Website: crate-barrel
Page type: gifting
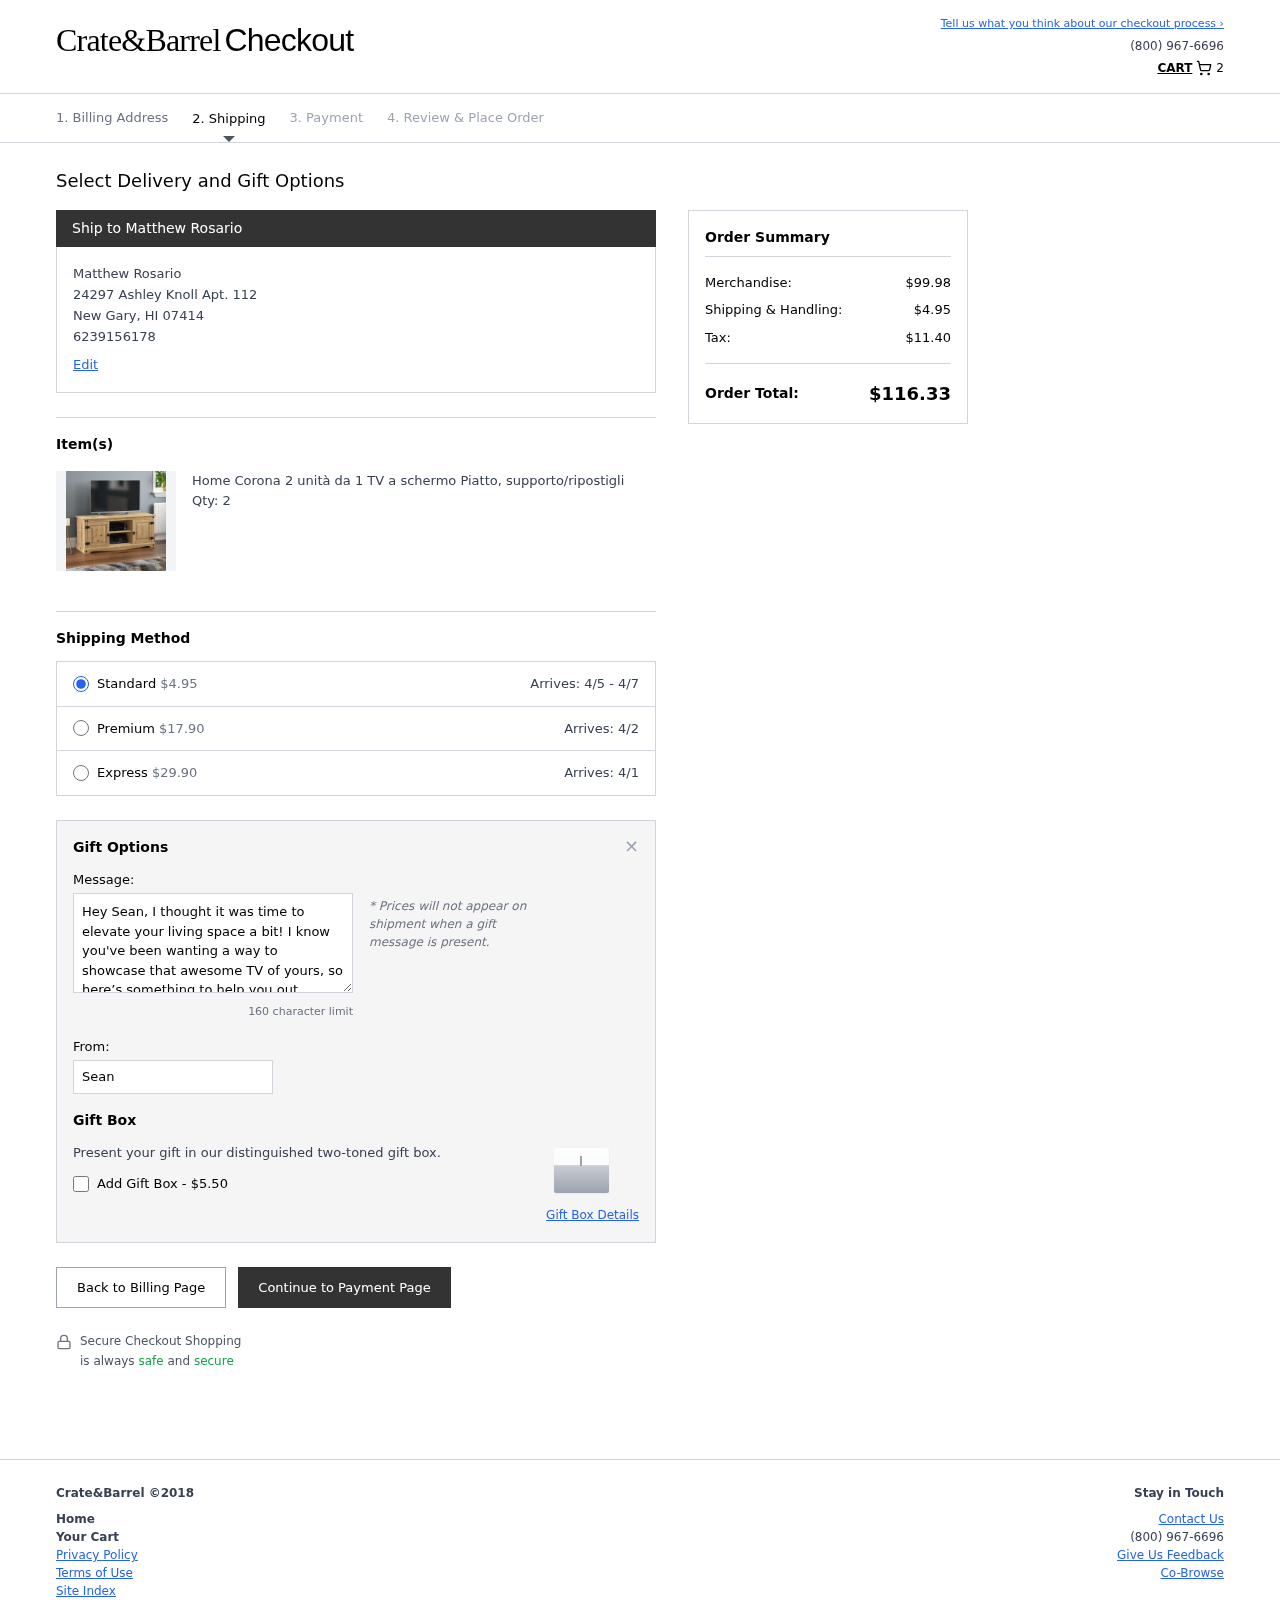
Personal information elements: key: PII_CITY
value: New Gary
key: PII_FULLNAME
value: Matthew Rosario
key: PII_GIFT_FIRSTNAME
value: Sean
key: PII_GIFT_MESSAGE
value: Hey Sean, I thought it was time to elevate your living space a bit! I know you've been wanting a way to showcase that awesome TV of yours, so here’s something to help you out. Enjoy!
Matthew
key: PII_PHONE
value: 6239156178
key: PII_POSTCODE
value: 07414
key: PII_STATE_ABBR
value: HI
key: PII_STREET
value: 24297 Ashley Knoll Apt. 112
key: PII_FULLNAME2
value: Matthew Rosario
Product elements: key: PRODUCT1_NAME
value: Home Corona 2 unità da 1 TV a schermo Piatto, supporto/ripostigli
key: PRODUCT1_QUANTITY
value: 2
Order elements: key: ORDER_NUM_ITEMS
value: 2
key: ORDER_SHIPPING_COST
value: $4.95
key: ORDER_DELIVERY_DATE_RANGE
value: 4/5 - 4/7
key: ORDER_PREMIUM_SHIPPING
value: $17.90
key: ORDER_PREMIUM_DATE
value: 4/2
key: ORDER_EXPRESS_SHIPPING
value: $29.90
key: ORDER_EXPRESS_DATE
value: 4/1
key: ORDER_SUBTOTAL
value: $99.98
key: ORDER_TAX
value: $11.40
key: ORDER_TOTAL
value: $116.33